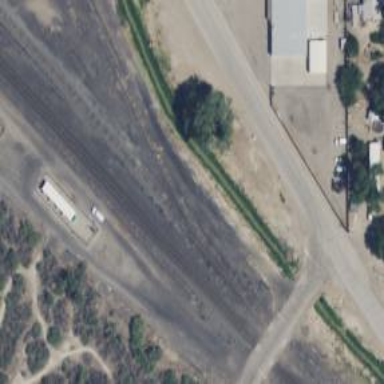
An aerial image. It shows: Railway siding for service.